Aerial crown-view tile of a tropical tree (Barro Colorado Island, Panama), acquired 20250317:
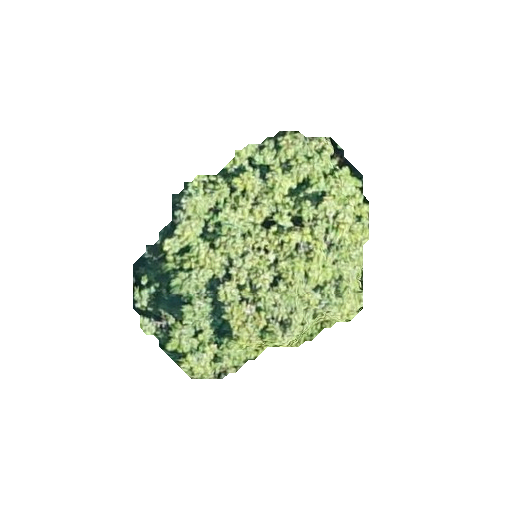
Species: Trattinnickia aspera
GBIF accepted scientific name: Trattinnickia aspera
Crown area: 60.795 m²